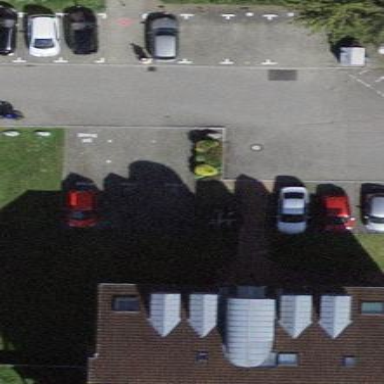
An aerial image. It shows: Parking available on the street side.